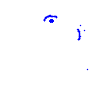
Particle: proton